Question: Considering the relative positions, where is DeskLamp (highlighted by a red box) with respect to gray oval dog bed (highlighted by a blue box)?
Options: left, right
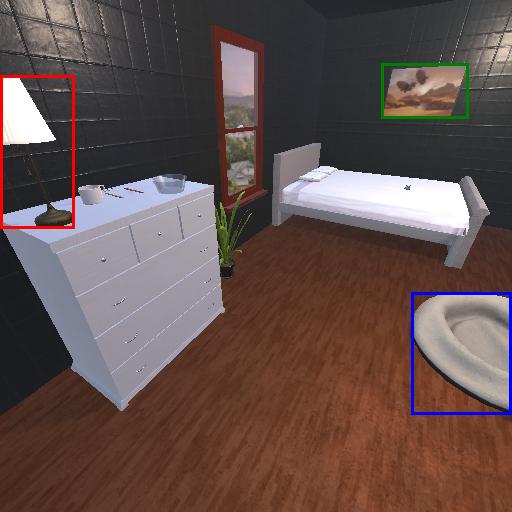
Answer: left